Question: Im trying to create a stampcard system on my application but when its coming to laying out the stamps (they wil be invisable untill requested and shoud be spaced evenly in 2xrows of 3),
I cant get the view to sit right, I want the stamps to appear evenly over an Image view but it just wont happen, I tried to get my linear layout that will hold the 2 rows to stretch to the relative view ( who's size is set by the stampcard ImageView) so i could space them out evenly using their weight but it wouldn't stretch it would allways wrap the content any help would be appreciated.
The layout xml:
'''
<?xml version="1.0" encoding="utf-8"?>
<ScrollView xmlns:android="http://schemas.android.com/apk/res/android"
android:layout_width="match_parent"
android:layout_height="match_parent" >
<RelativeLayout
android:id="@+id/main_fragment_layout"
android:layout_width="match_parent"
android:layout_height="wrap_content"
android:orientation="vertical" >
<TextView
android:id="@+id/home_page_title"
android:layout_width="match_parent"
android:layout_height="64dp"
android:background="@drawable/bottom_bar"
android:gravity="center_horizontal|fill_vertical"
android:text="@string/home_fragment_title"
android:textAppearance="?android:attr/textAppearanceLarge"
android:textColor="#FFFFFF"
android:textStyle="bold" />
<RelativeLayout
android:id="@+id/stamp_card_layout"
android:layout_width="match_parent"
android:layout_height="wrap_content"
android:layout_below="@id/home_page_title"
android:gravity="center" >
<ImageView
android:id="@+id/the_stamp_card"
android:layout_width="wrap_content"
android:layout_height="wrap_content"
android:adjustViewBounds="true"
android:src="@drawable/stamp_card" />
<LinearLayout
android:id="@id/row_holder"
android:layout_width="match_parent"
android:layout_height="match_parent"
android:orientation="vertical" >
<LinearLayout
android:layout_width="match_parent"
android:layout_height="match_parent"
android:layout_weight="1" >
<ImageView
android:id="@+id/imageView1"
android:layout_width="wrap_content"
android:layout_height="wrap_content"
android:src="@drawable/stamp" />
</LinearLayout>
<LinearLayout
android:layout_width="match_parent"
android:layout_height="match_parent"
android:layout_weight="1" >
<ImageView
android:id="@+id/imageView2"
android:layout_width="wrap_content"
android:layout_height="wrap_content"
android:src="@drawable/stamp" />
</LinearLayout>
</LinearLayout>
</RelativeLayout>
<Button
android:id="@+id/scanBtn"
android:layout_width="match_parent"
android:layout_height="wrap_content"
android:layout_below="@id/stamp_card_layout"
android:background="@drawable/brown_btn"
android:text="Scan?"
android:textColor="#FFFFFF"
android:textSize="23sp"
android:textStyle="bold"
android:typeface="normal" />
</RelativeLayout>
'''
The Result:

I don't know what to do as they have to be over the image and stay relative to the stampcard and the only way I know how was using a relative layout and it is being designed for api 8 so it has to be simple :/
thanks in advanced!
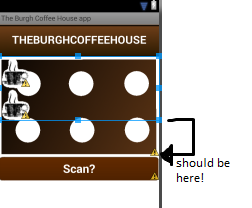
Answer: The solution I came to is to just have multiple Stampcard images each with a one more stamp than the last and to cycle though them.